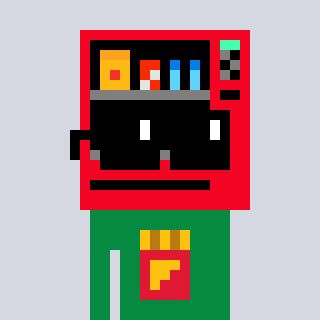
a pixel art character with square black sunglasses, a vending machine-shaped head and a green-colored body on a cool background